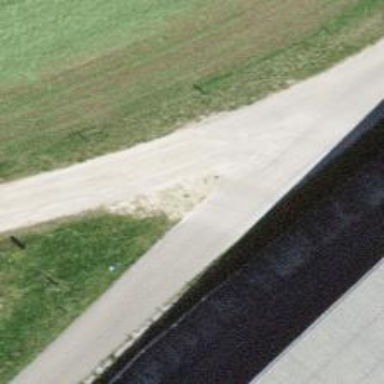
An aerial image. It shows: Track with grade2 tracktype.